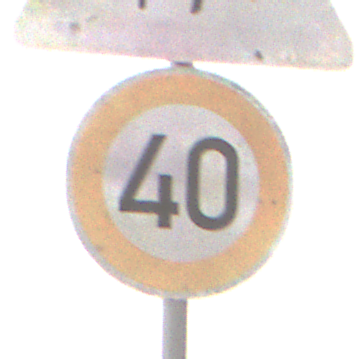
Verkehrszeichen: Geschwindigkeit40
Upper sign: KinderRechts
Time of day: MorningAfternoon
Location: Outdoor (Nature)
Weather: Overcast
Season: NotSpecified
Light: Natural